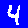
Digit: 4